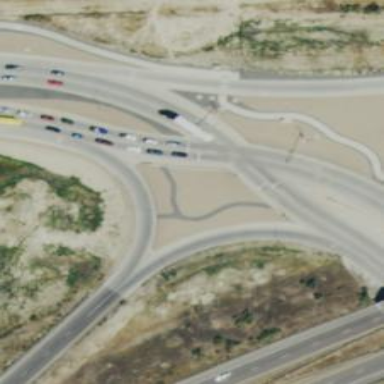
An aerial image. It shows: Motorway link with Diverging Diamond Interchange (DDI) junction.